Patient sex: M
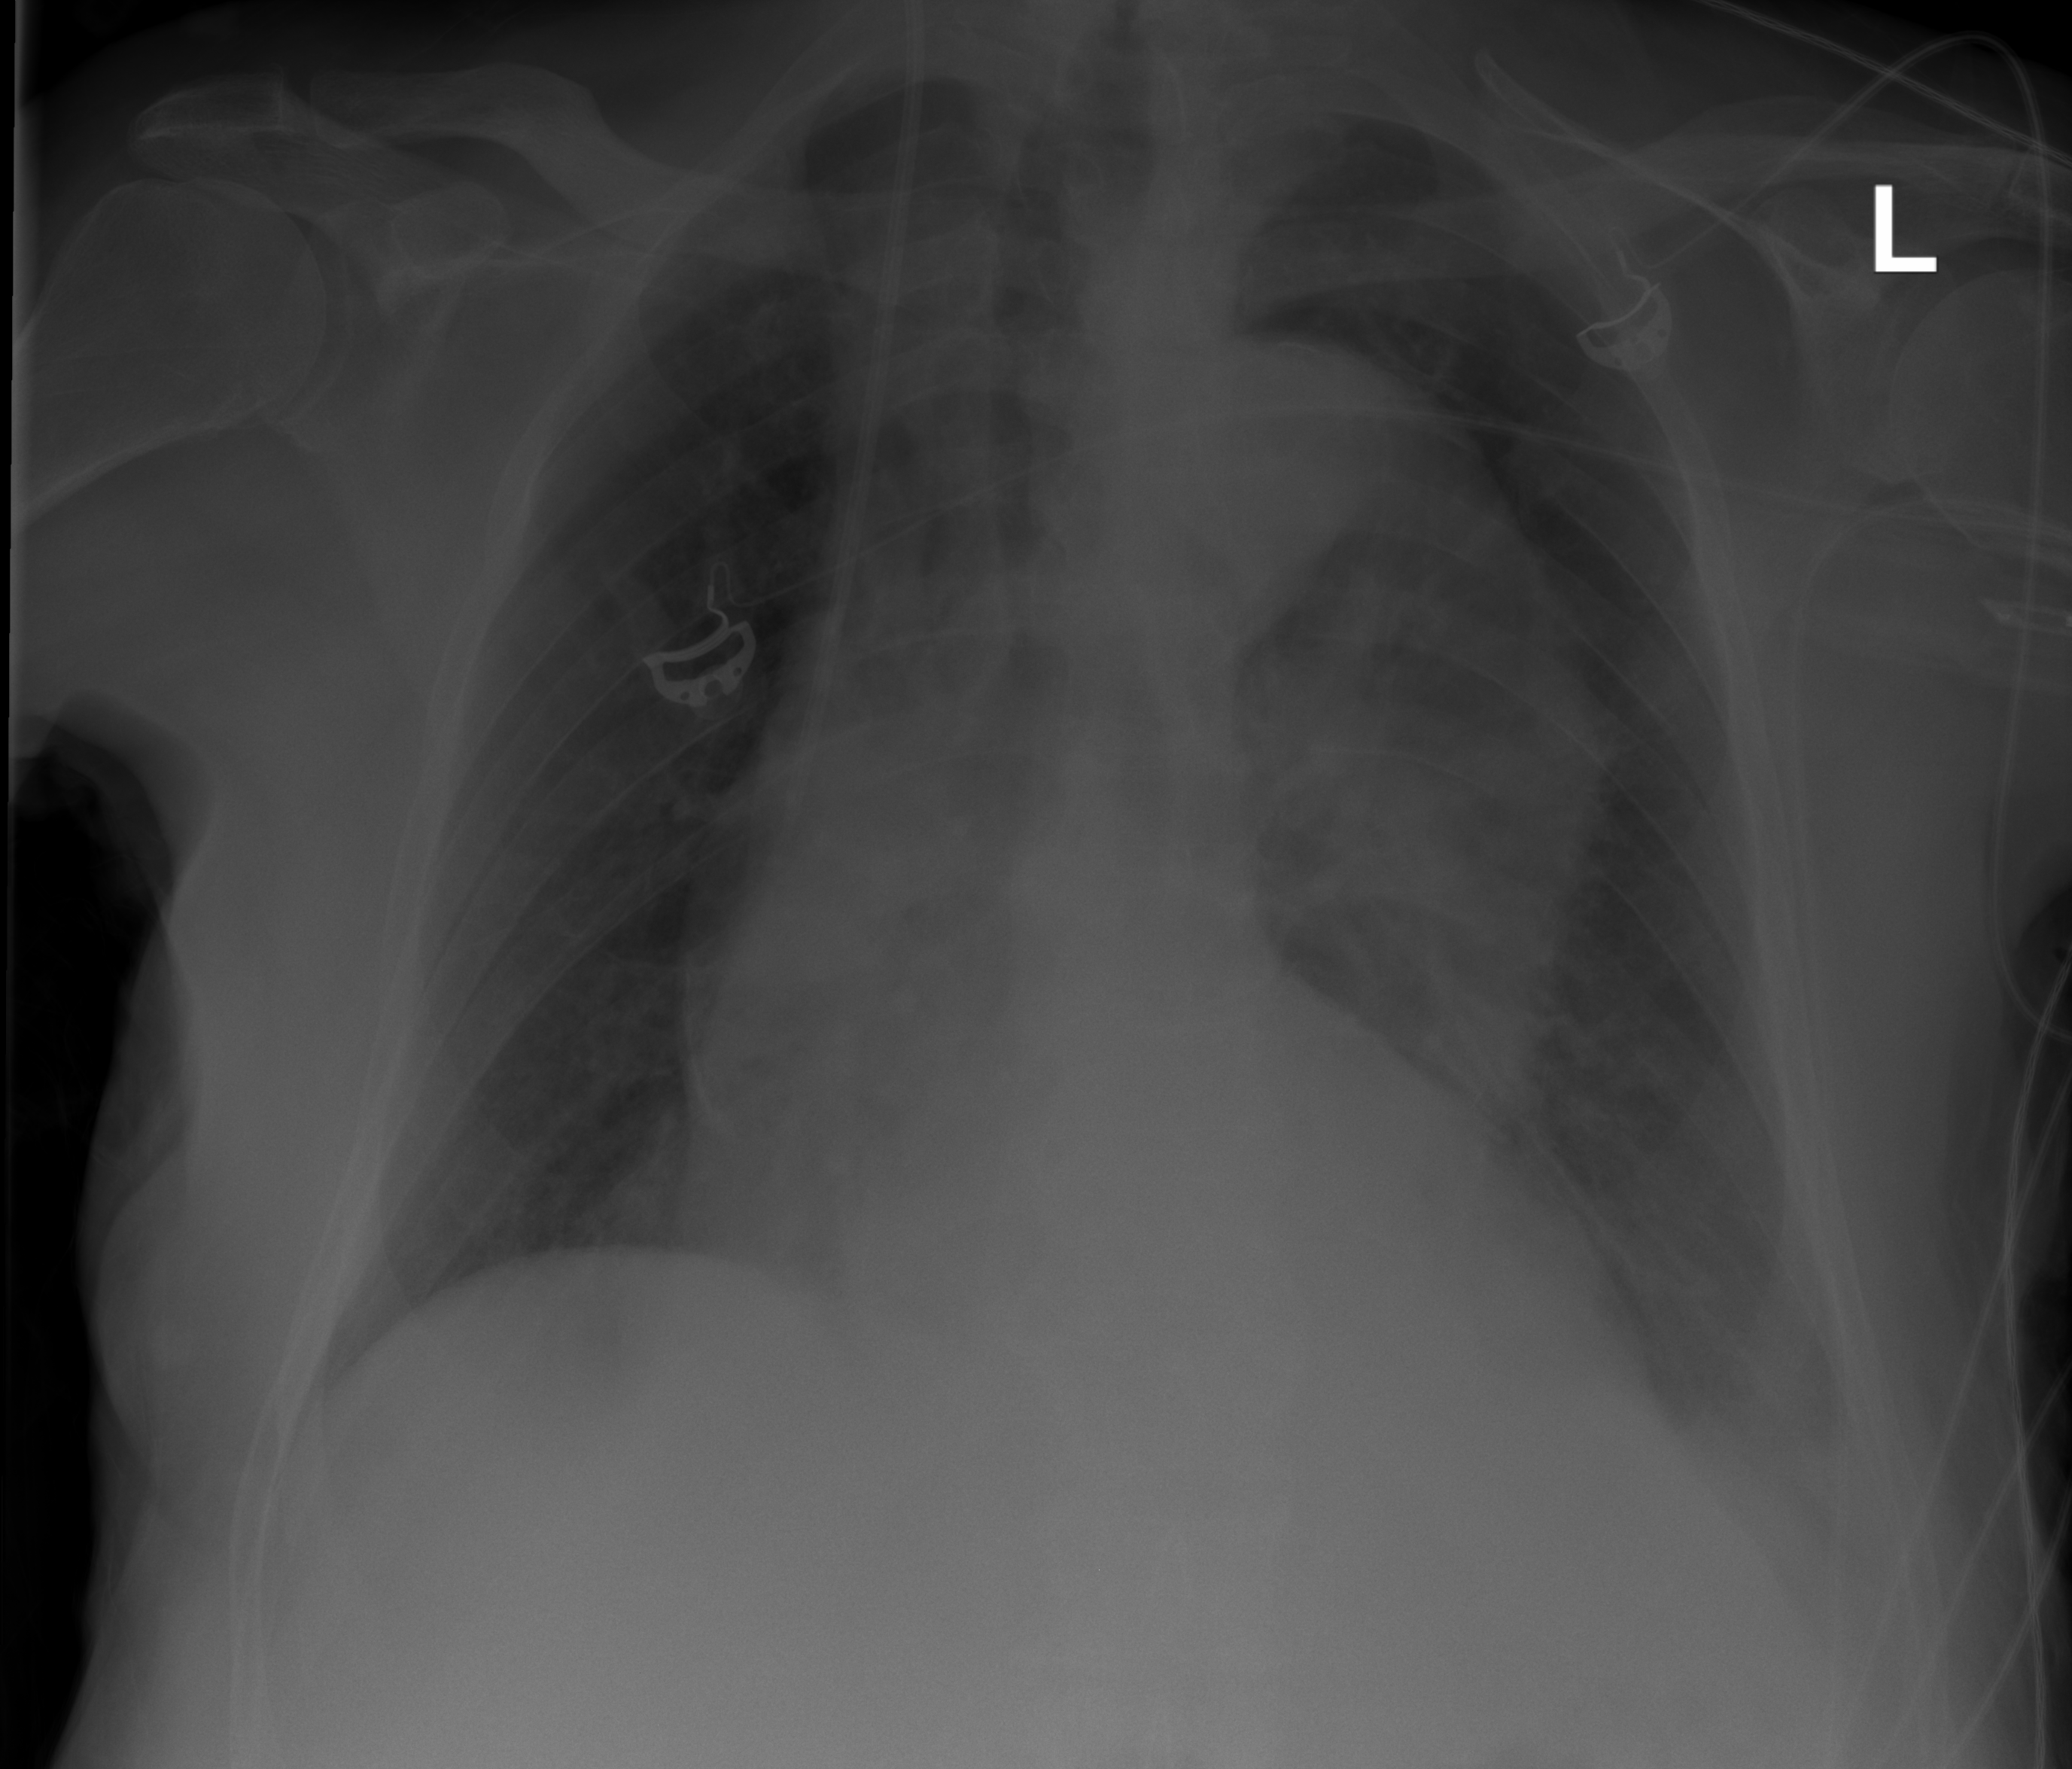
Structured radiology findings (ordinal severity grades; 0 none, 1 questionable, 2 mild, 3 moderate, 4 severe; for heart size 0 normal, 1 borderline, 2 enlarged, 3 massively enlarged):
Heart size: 0
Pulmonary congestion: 0
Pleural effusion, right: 0
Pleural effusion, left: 2
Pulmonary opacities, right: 0
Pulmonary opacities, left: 0
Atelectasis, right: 0
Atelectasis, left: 3